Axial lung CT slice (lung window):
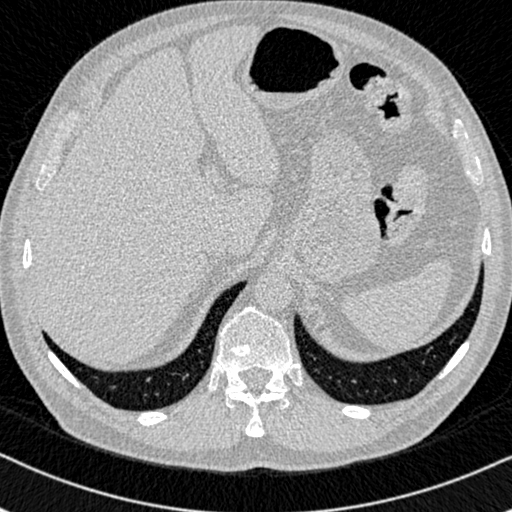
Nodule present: no